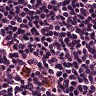
Metastatic tissue present: no